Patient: sex M, age 67
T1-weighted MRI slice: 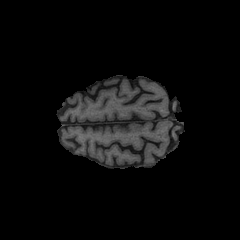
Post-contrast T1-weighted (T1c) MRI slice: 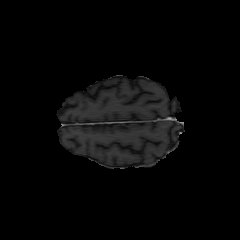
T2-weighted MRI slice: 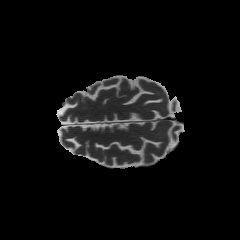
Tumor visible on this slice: no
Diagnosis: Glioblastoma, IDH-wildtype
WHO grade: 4